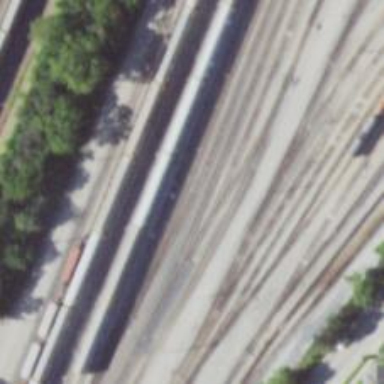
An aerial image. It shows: Railway yard.